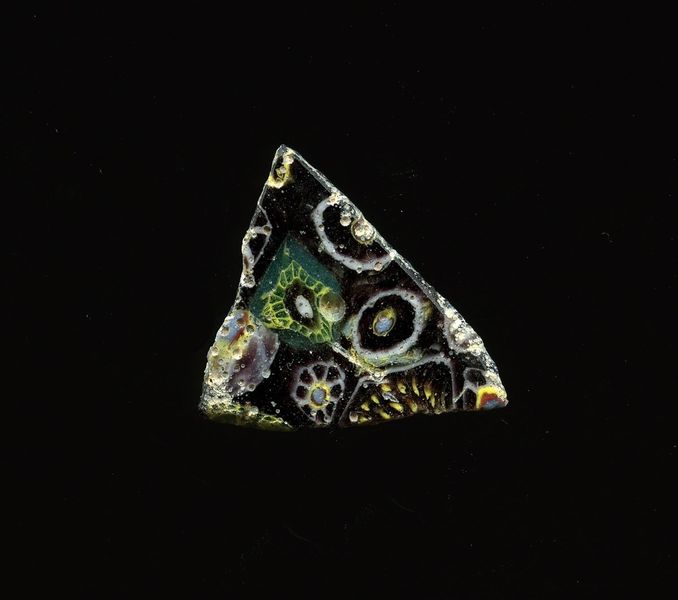
Titel: Fragment eines Gefäßes
Standort: Hamburg
Institution: Museum für Kunst und Gewerbe Hamburg
Schlagwörter: glas, antike, technik, fragment, kaiserzeit, aufbewahrung, blumenornamente, schankgeschirr, gefäß, behälter, frühe kaiserzeit, prinzipat, römische, millefiori, mittlere, späte